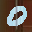
Label: 0